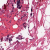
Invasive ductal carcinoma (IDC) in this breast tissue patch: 0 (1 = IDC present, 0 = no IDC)